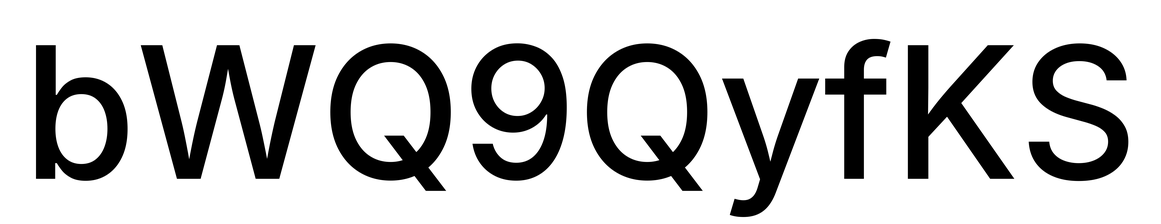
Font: Inter_Medium